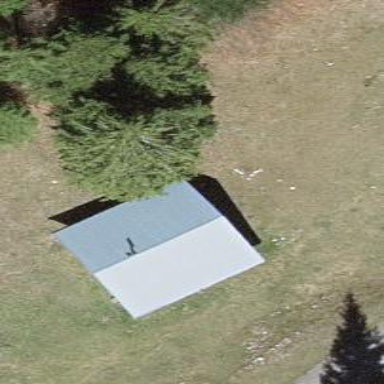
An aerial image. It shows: Building with weather shelter. The shelter has walls.